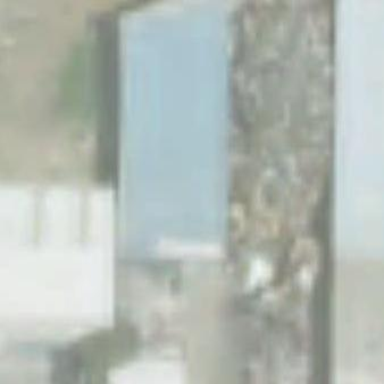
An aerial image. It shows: View of roof of building.